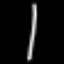
Label: line